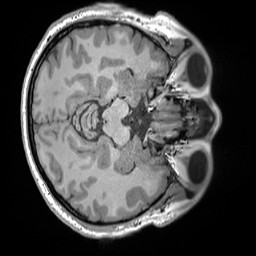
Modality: T1w
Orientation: axial
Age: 40
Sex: male
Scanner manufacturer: siemens
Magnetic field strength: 3 T
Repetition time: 2.3 s
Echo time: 0.00314 s